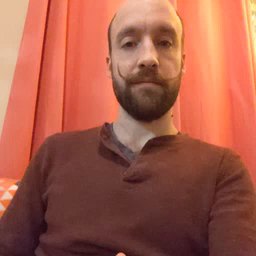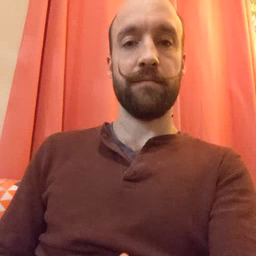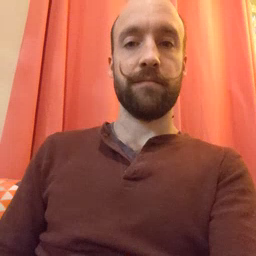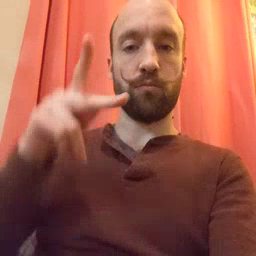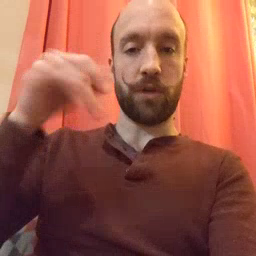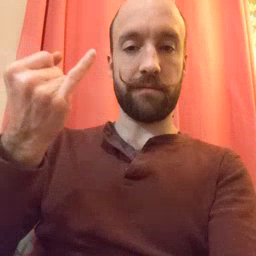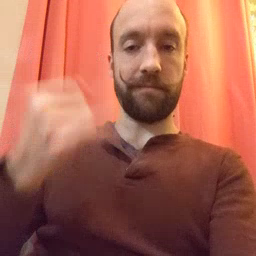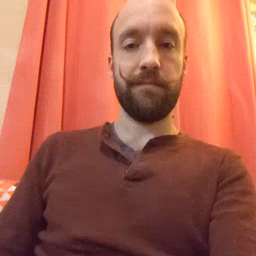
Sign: pajamas